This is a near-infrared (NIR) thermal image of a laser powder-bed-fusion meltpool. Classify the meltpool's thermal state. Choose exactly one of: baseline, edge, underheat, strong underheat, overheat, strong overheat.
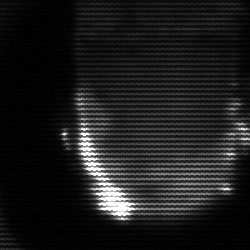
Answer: baseline